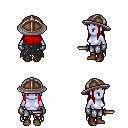
a pixel art fantasy rpg character, female body template, dark elf, purple skin, black tattered cape, metal pants, red unkempt hairstyle, chain helm, metal gloves, brown shoes, dagger, four views (front, back, left, right), 2x2 character sprite sheet, small pixel art, hard edges, no anti-aliasing